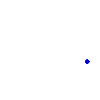
Particle: pion